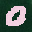
Label: 0